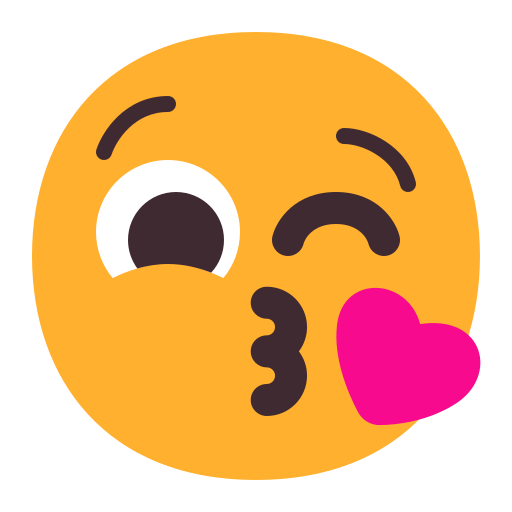
face blowing a kiss flat